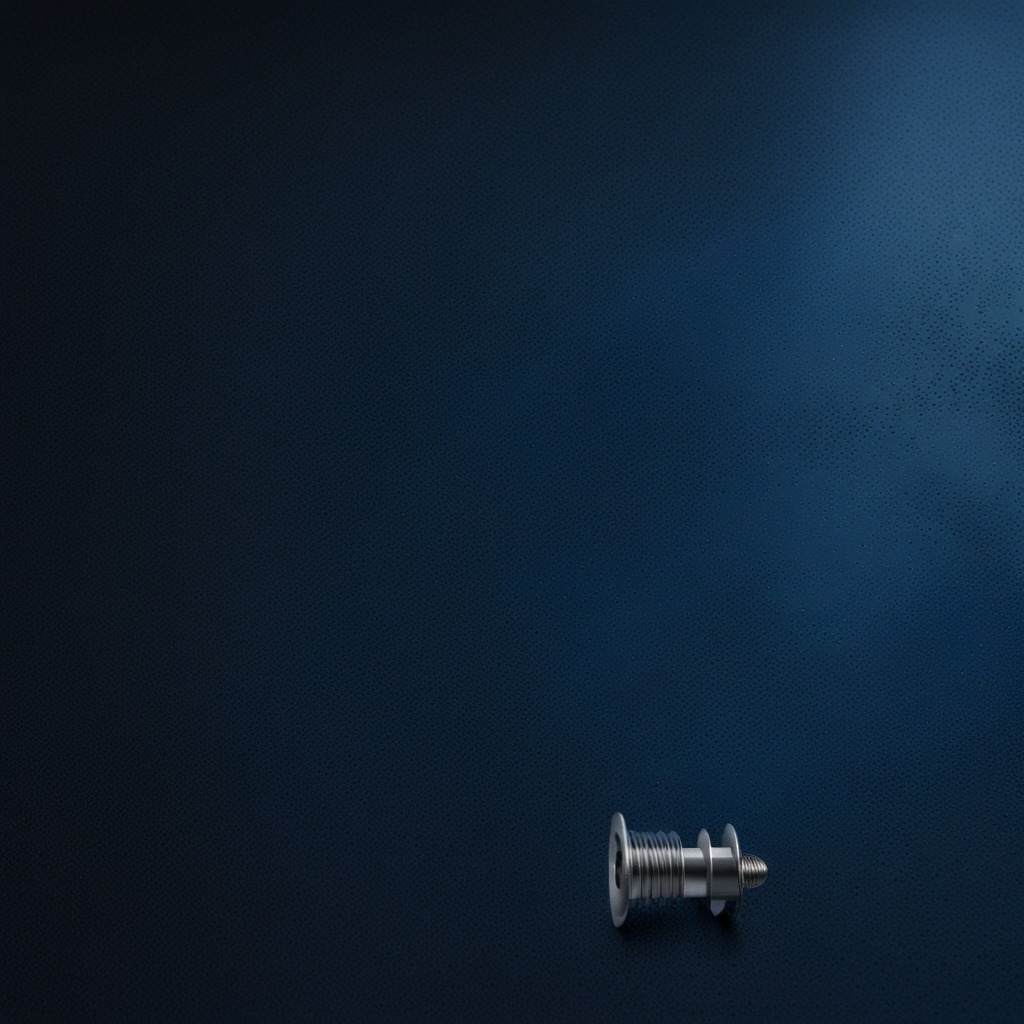
A metal screw is lying on a clean granite tabletop covered with a blue rubber mat inside a workshop at night dim ambient light soft shadows worn but beneath the mat